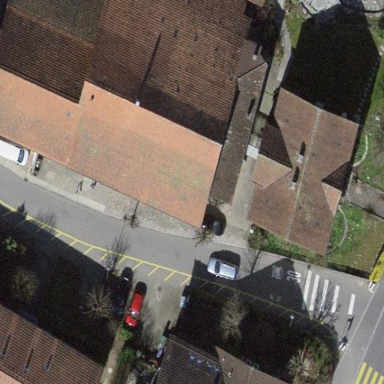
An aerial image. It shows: Residential building.